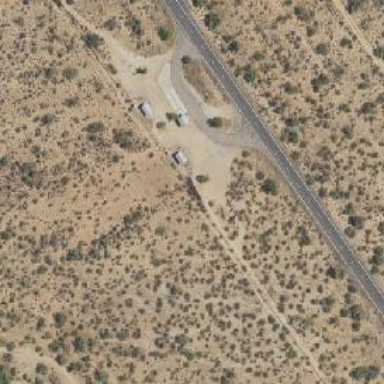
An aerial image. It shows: Rest area along the road.